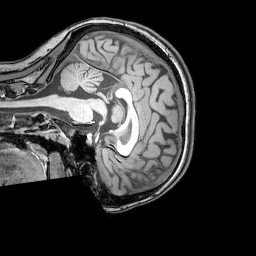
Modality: T1w
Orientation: sagittal
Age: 20
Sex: female
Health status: healthy
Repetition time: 0.081 s
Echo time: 0.037 s